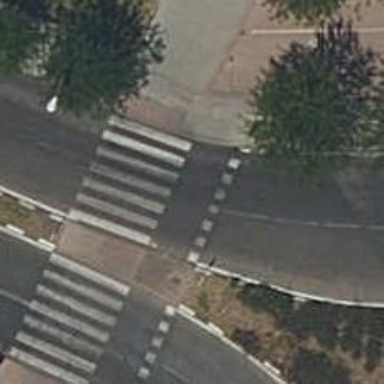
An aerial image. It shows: Crossing with traffic signals.